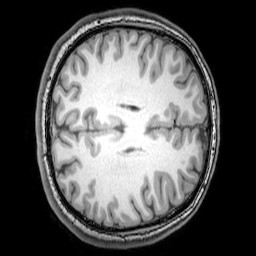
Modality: T1w
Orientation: axial
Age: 22
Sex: male
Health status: healthy
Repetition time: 0.081 s
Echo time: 0.037 s